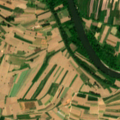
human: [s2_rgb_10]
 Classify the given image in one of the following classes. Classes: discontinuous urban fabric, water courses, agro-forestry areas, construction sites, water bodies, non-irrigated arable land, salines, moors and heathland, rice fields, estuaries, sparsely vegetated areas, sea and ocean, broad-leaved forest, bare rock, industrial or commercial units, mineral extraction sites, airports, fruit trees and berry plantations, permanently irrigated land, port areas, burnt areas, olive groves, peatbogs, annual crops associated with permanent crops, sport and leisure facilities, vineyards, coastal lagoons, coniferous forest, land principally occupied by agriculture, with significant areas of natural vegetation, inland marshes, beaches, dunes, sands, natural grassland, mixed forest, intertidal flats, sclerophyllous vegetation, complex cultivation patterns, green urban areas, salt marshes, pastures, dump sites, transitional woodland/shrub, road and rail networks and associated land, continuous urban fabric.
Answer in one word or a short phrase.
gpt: non-irrigated arable land, land principally occupied by agriculture, with significant areas of natural vegetation, broad-leaved forest, water courses